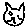
Label: cat